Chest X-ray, AP view. Patient: 57 years old, sex M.
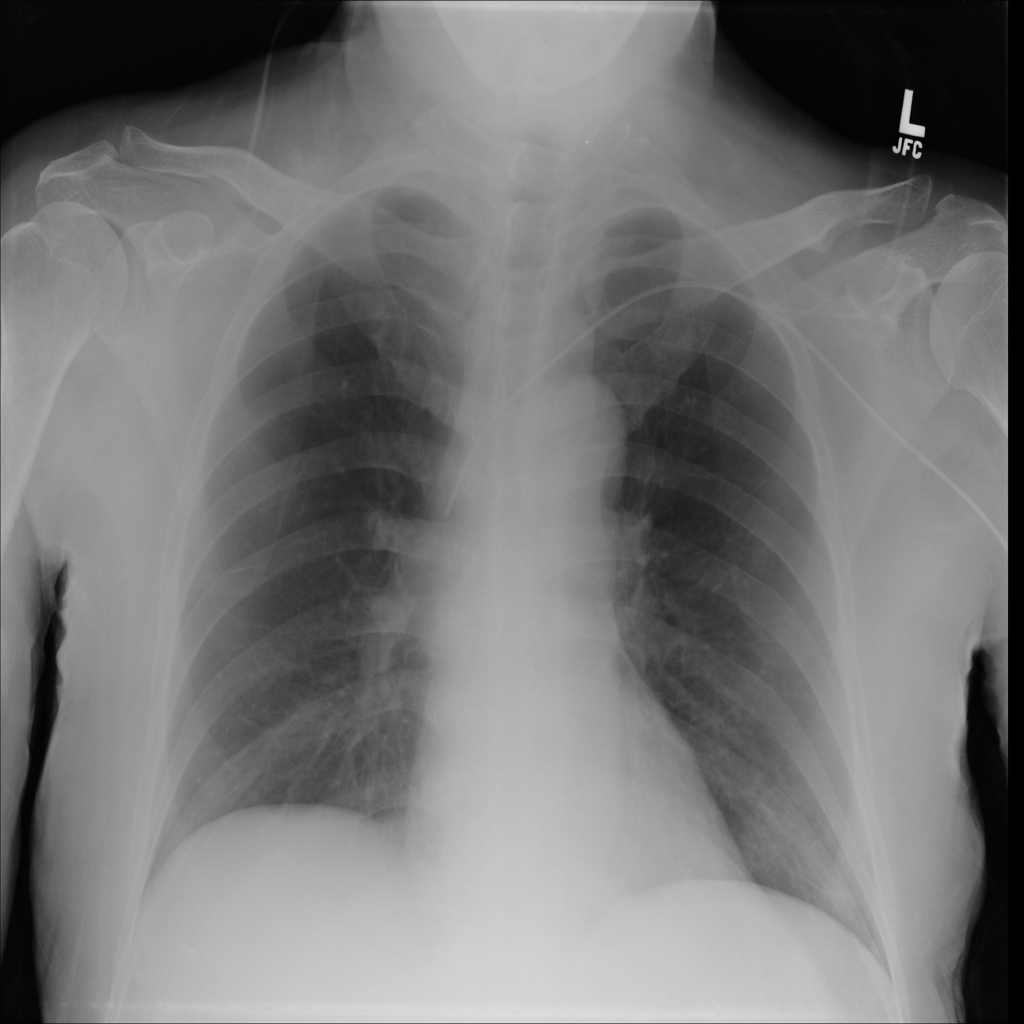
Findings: No Finding